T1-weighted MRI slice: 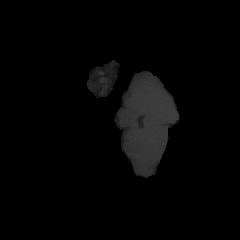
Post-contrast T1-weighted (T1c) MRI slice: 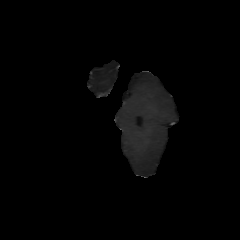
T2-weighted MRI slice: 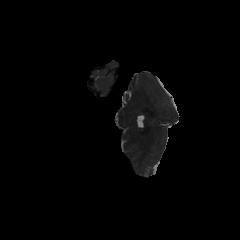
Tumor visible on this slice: no